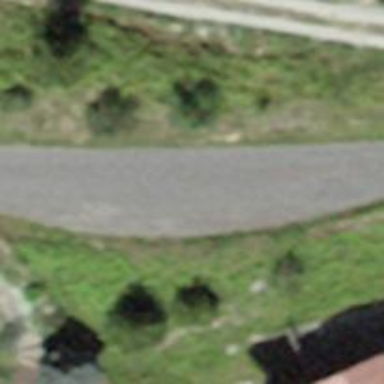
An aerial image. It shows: Passing place on the road.